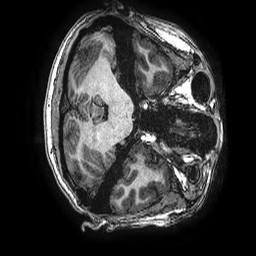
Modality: T1w
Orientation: axial
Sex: female
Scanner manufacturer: ge
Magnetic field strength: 3 T
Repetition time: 0.00766 s
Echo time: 0.003476 s